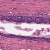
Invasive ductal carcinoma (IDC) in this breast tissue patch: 0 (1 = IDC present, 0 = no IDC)